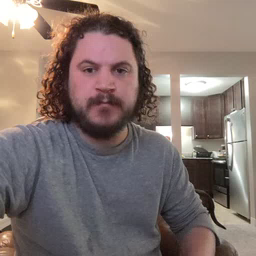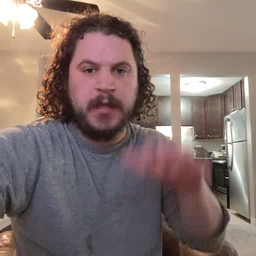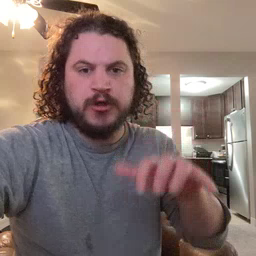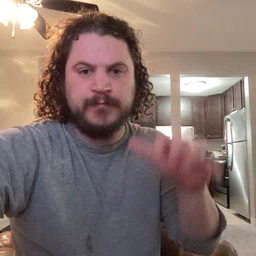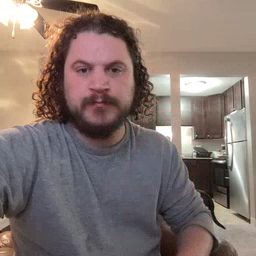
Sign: alligator